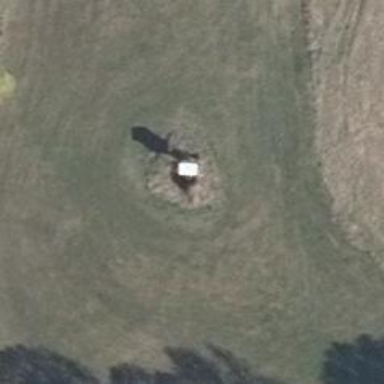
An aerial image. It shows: Hunting stand.